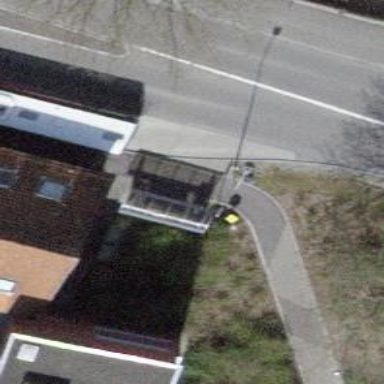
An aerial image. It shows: Post box is visible.